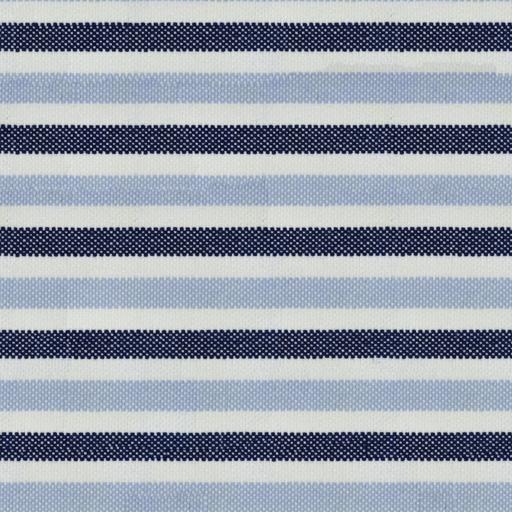
Tags: blue fabric striped stripes white